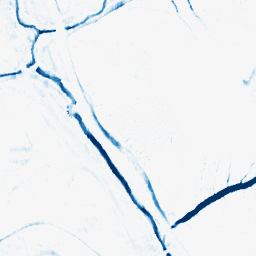
Category: morphological
Decomposition family: morphological_ellipse
Decomposition parameters: operation: closing
width: 10
height: 5
Upsampling method: bspline
Upsampling parameters: scale: 2
Upsampling scale: 2